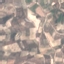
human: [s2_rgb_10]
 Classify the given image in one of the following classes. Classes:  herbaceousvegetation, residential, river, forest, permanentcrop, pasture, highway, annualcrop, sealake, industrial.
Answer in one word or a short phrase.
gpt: PermanentCrop